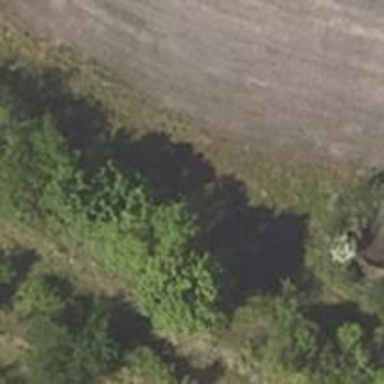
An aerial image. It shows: Abandoned railway.